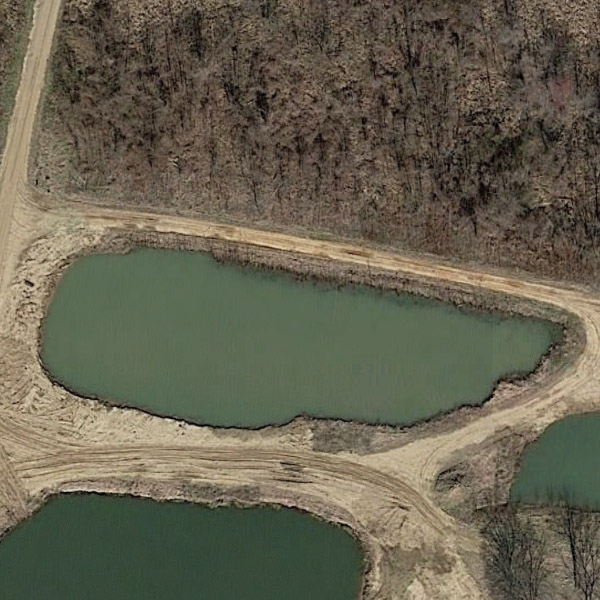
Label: Pond